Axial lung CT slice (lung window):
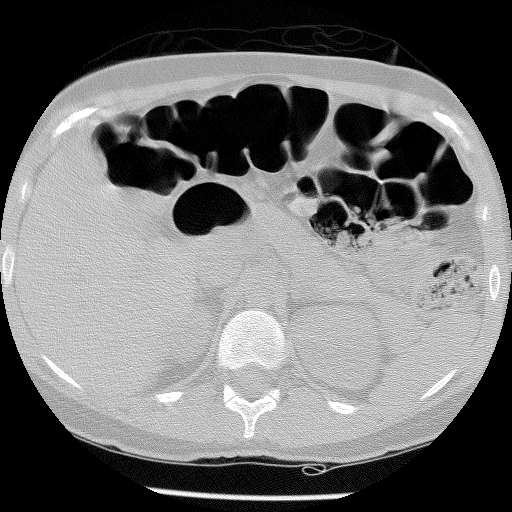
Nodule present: no